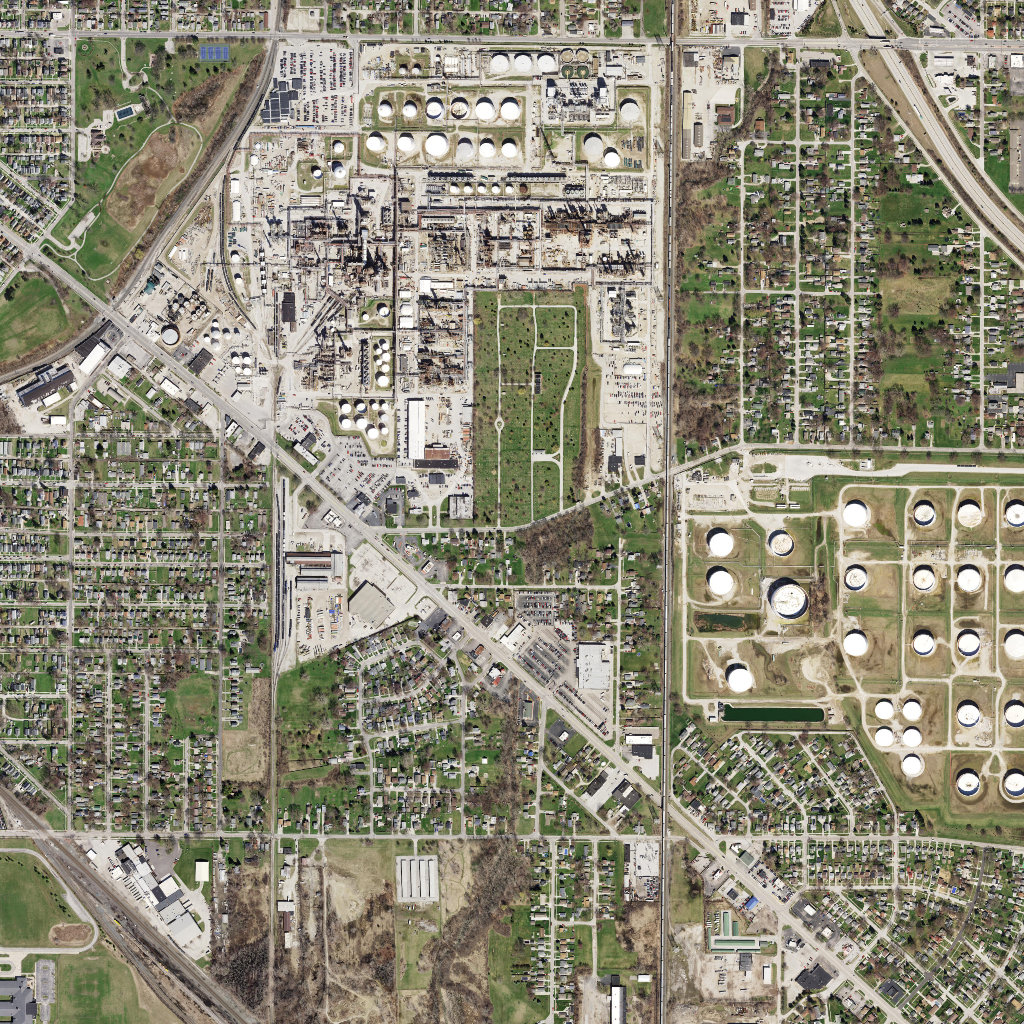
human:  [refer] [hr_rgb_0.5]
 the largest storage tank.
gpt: <box>[[74, 56, 78, 60, 0]]</box>